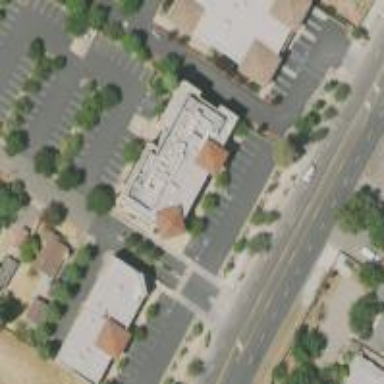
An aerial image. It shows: Parking space is available.